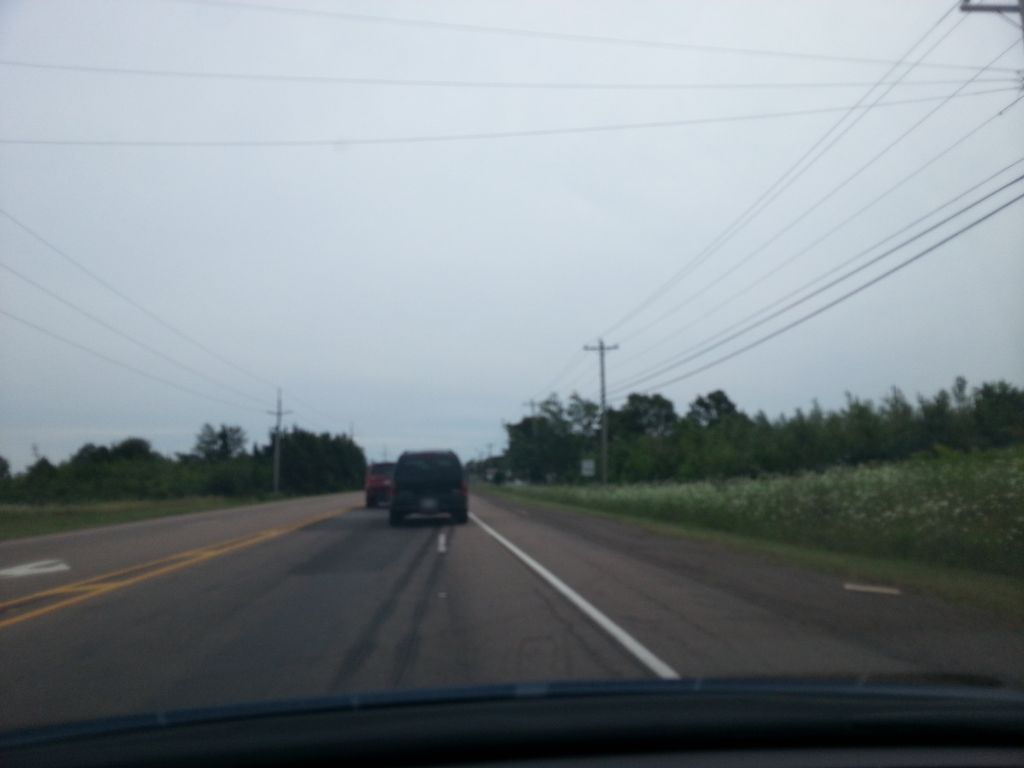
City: charlottetown